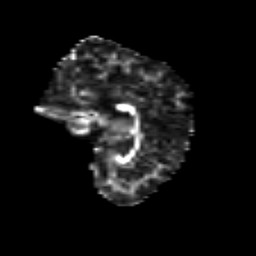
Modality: FA
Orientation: sagittal
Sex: female
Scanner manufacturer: siemens
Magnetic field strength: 3 T
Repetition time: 5 s
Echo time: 0.071 s